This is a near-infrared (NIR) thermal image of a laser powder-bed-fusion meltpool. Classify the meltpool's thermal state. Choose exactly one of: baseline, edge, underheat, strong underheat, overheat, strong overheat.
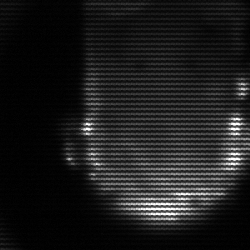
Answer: baseline